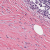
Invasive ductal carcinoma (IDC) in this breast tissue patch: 0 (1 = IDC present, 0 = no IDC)